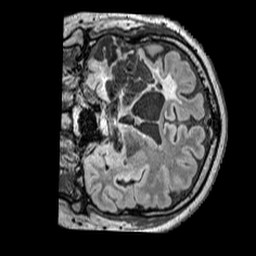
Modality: FLAIR
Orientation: coronal
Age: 41
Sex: male
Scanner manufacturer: siemens
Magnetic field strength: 3 T
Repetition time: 5 s
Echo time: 0.387 s